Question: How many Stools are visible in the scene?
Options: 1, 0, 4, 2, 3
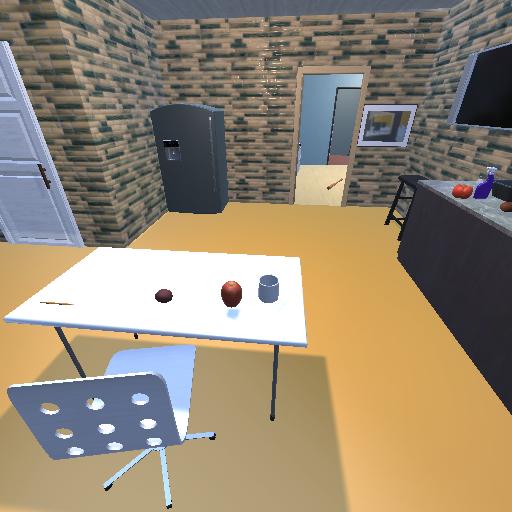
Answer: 1